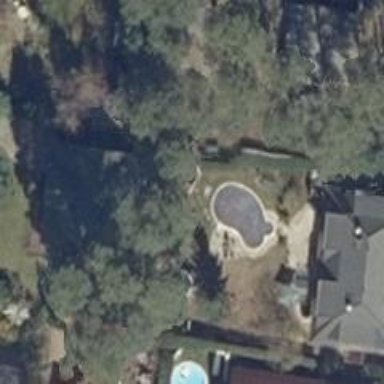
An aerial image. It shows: Swimming pool located in leisure land.